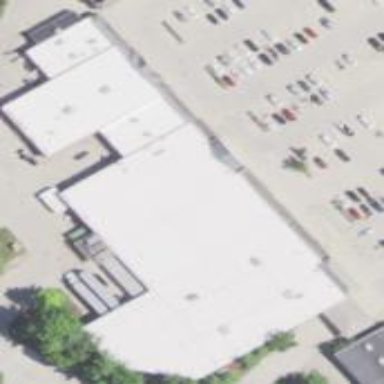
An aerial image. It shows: Retail building.